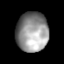
Tissue: lung
Cell type: Epithelial cells
Senescence score: 0.1422
Nuclear area (px): 1231
Mean DAPI intensity: 147.591